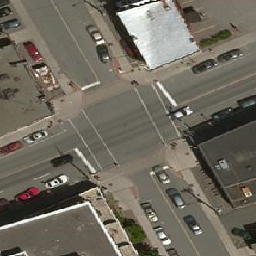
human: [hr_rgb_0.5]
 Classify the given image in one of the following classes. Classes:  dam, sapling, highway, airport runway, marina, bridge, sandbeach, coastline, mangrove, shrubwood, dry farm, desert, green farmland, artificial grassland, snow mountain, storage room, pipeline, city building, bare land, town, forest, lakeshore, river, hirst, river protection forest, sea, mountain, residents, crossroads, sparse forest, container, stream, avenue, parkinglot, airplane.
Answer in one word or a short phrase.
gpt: crossroads